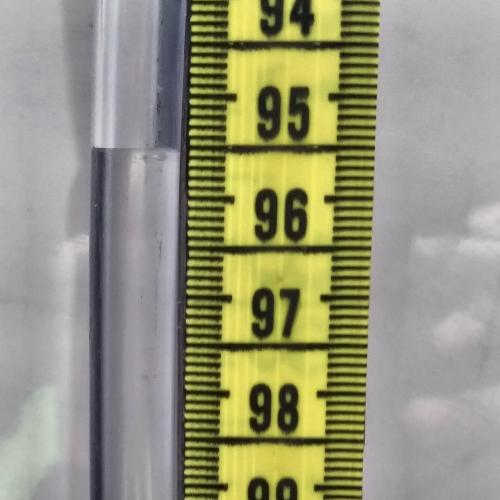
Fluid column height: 95.5 cm